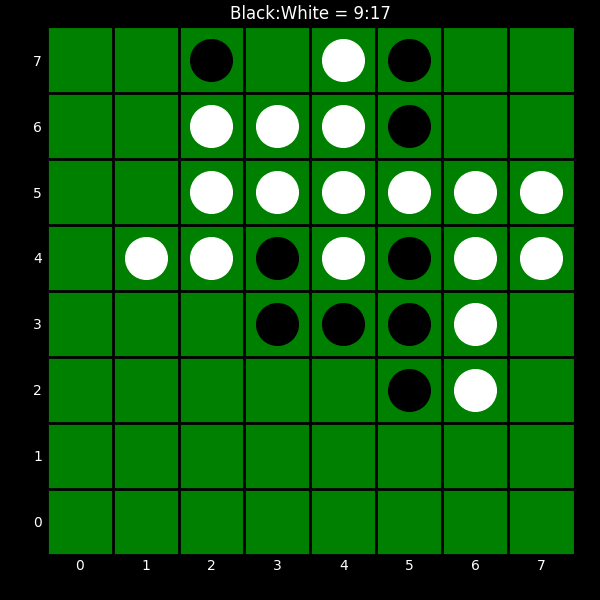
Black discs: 9
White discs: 17